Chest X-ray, PA view. Patient: 30 years old, sex F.
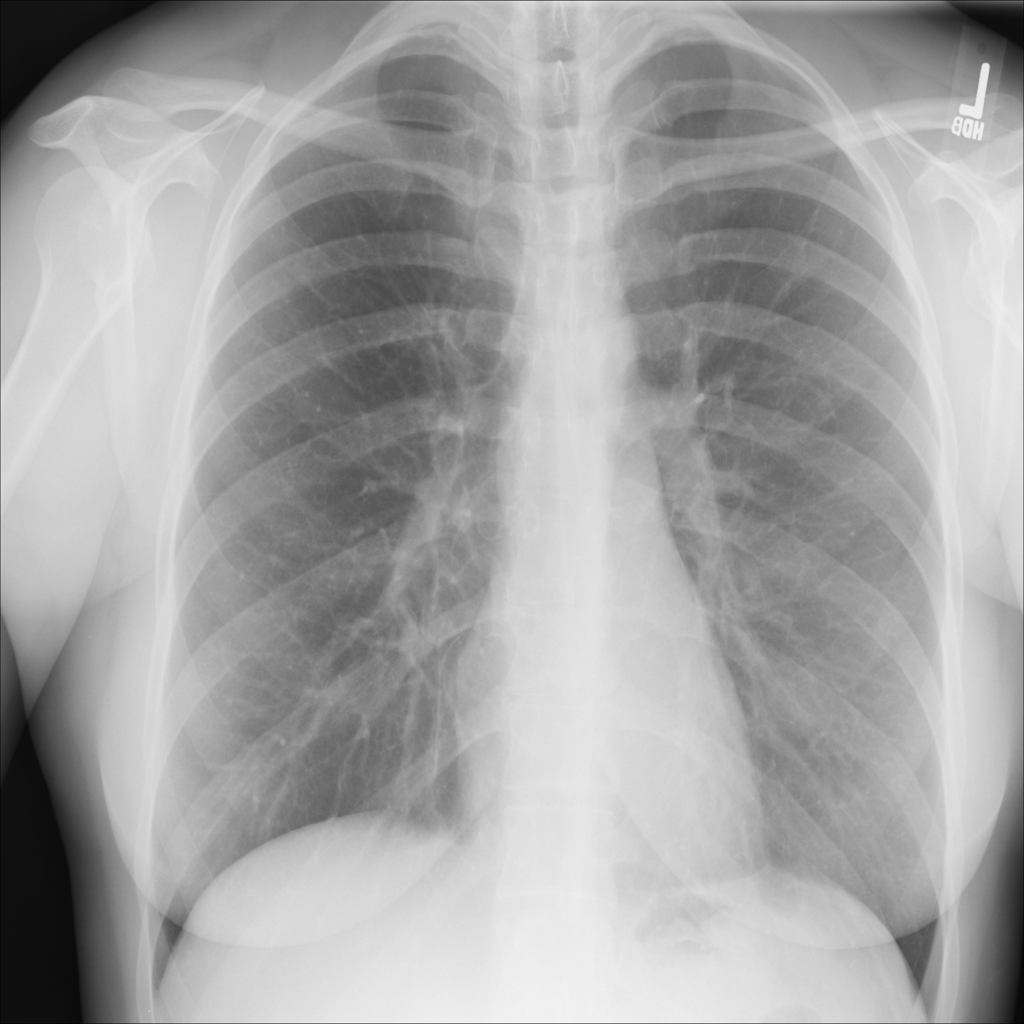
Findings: No Finding